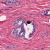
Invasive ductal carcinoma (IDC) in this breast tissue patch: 1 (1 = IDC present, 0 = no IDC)